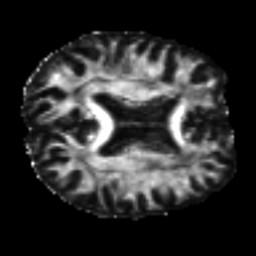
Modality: FA
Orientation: axial
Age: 36
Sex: male
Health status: ill
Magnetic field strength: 3 T
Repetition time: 9 s
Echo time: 0.093 s